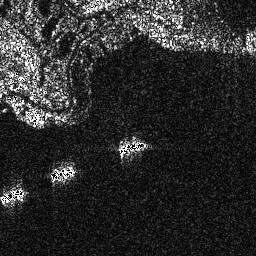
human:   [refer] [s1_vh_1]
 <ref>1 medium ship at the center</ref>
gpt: <box>[[45, 53, 57, 60, 0]]</box>